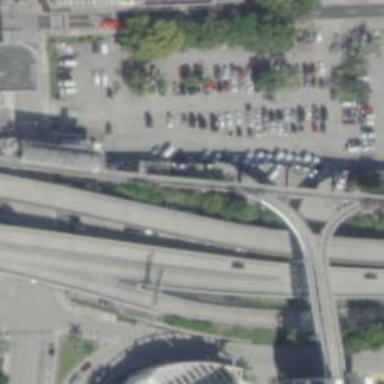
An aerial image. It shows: Bridge carrying electrified monorail railway.